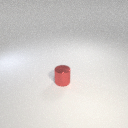
small red metal cylinder